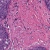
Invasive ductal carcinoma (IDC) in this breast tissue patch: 0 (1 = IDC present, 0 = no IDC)